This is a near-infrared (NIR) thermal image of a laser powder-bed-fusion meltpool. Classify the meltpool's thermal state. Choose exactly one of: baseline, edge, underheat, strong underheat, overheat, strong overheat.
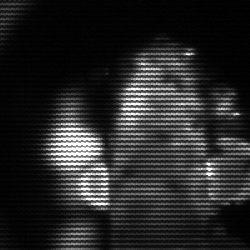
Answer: strong underheat